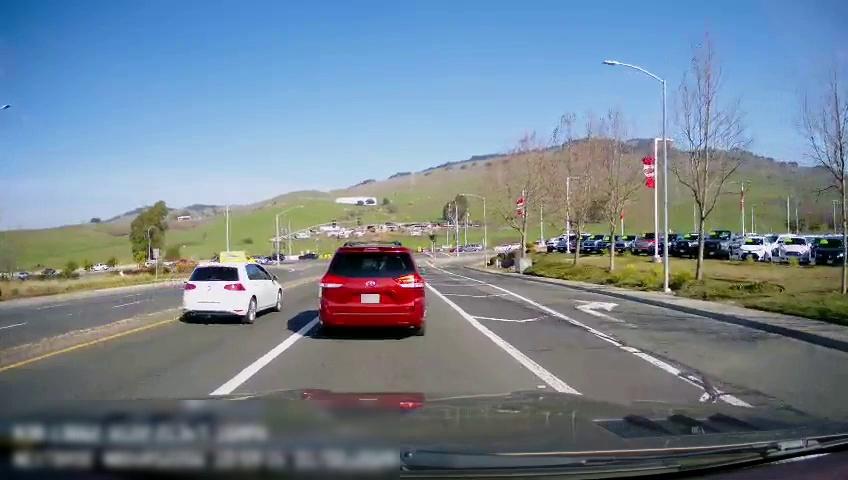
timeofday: Day
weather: Sunny
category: Drivable Space
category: Drivable Space
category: Vehicles | Van
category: Vehicles | Car
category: Vehicles | Car
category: Vehicles | Car
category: Vehicles | Car
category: Vehicles | Car
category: Vehicles | Truck
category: Vehicles | Car
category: Vehicles | Van
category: Lanes | Opposite Lane
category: Lanes | Opposite Lane
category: Lanes | Alternate Lane
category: Lanes | Alternate Lane
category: Lanes | Alternate Lane
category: Lanes | Alternate Lane
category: Traffic | Signs